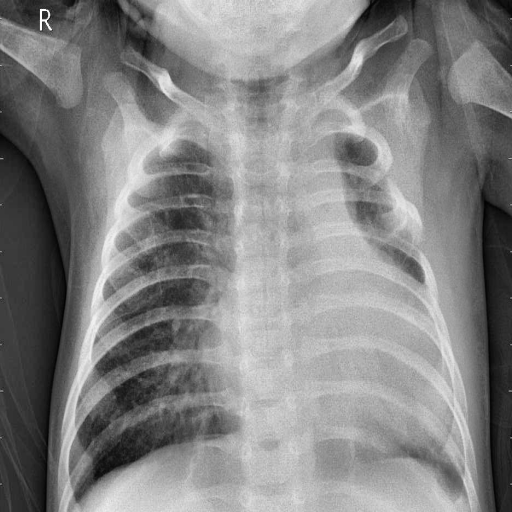
Finding: PNEUMONIA